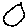
Label: circle